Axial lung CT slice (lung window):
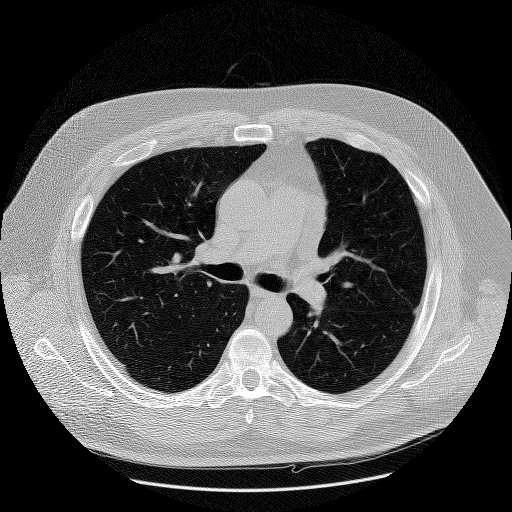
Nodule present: no